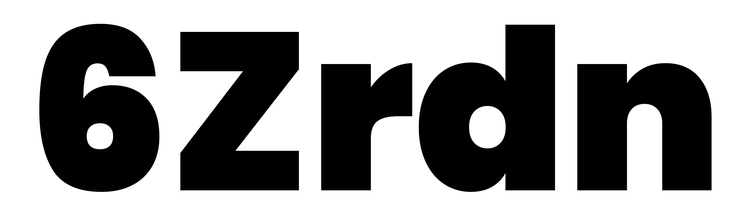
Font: Poppins-Black